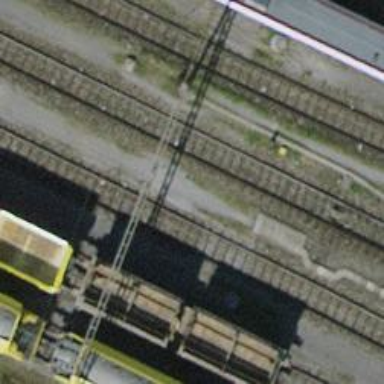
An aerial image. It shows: Uncontrolled railway crossing.